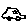
Label: car